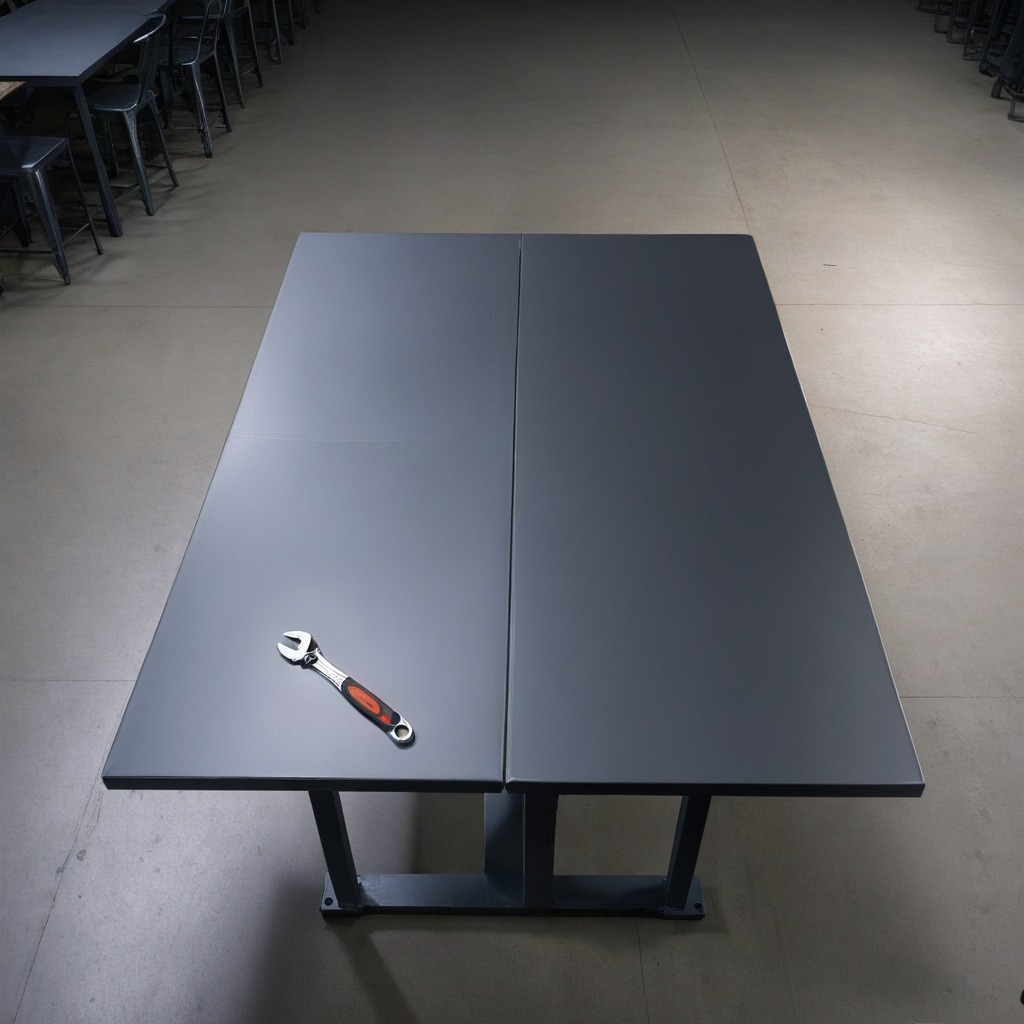
An wrench is lying on a clean empty table in a basement in the evening.